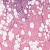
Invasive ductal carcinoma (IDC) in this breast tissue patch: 1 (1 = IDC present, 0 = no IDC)